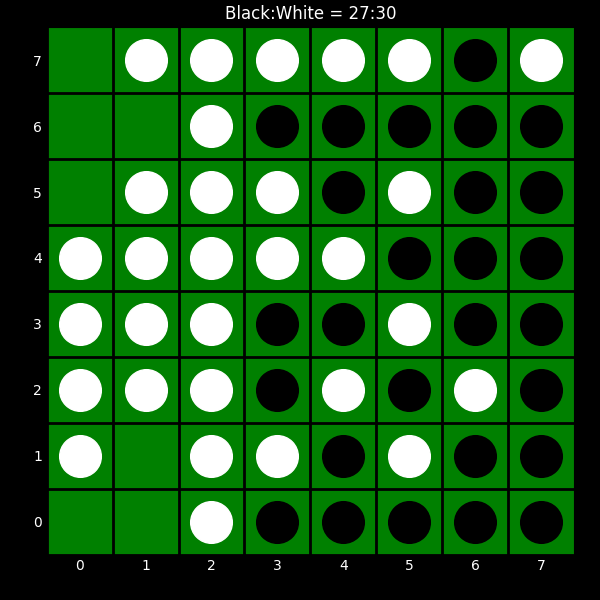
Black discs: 27
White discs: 30